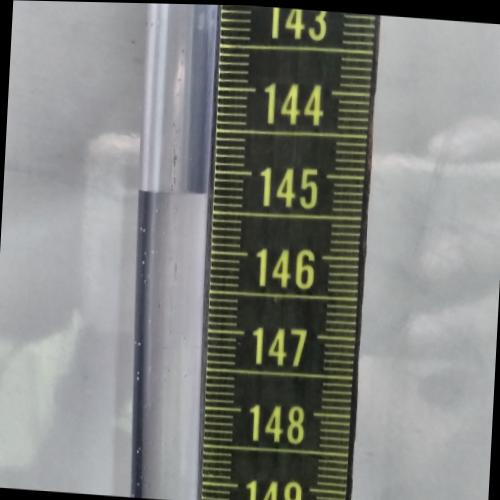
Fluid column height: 145.3 cm